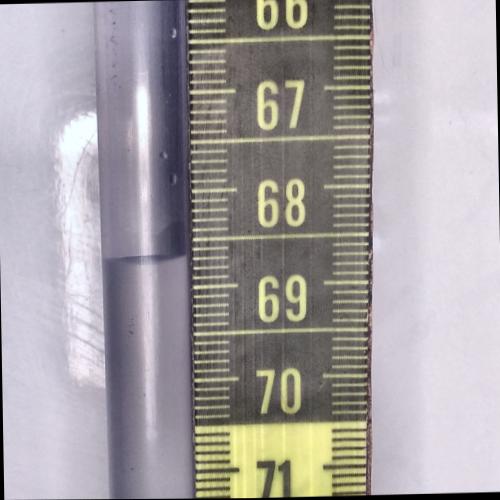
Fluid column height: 68.7 cm